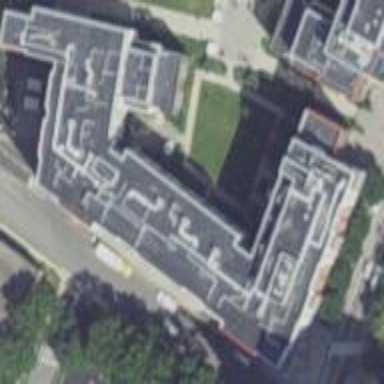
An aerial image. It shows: Apartment building with flat black roof.